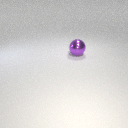
large purple metal sphere